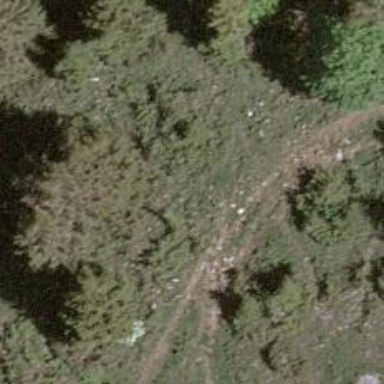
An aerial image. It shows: Single tag "natural: tree."